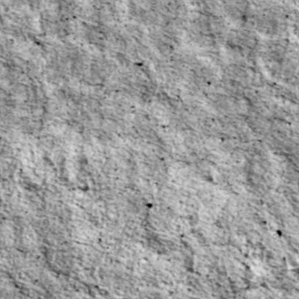
Label: non_frost